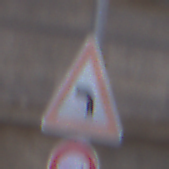
Verkehrszeichen: KurveLinks
Zusatzzeichen unten: VerbotUeberholenEinspurigeFahrzeuge
Umgebung: Outdoor, Urban
Tageszeit: SunriseSunset
Wetter: PartlyCloudy
Licht: Natural
Jahreszeit: NotSpecified
Kontrast: LowContrast